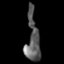
Tissue: skin
Cell type: Others
Senescence score: 0.6863
Nuclear area (px): 616
Mean DAPI intensity: 93.242